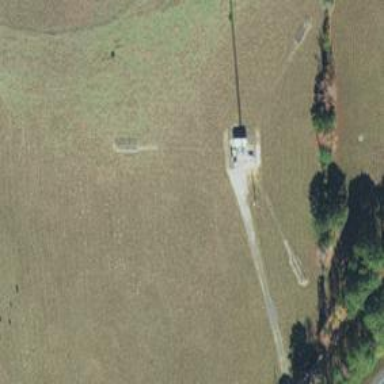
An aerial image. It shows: Mast tower used for communication.